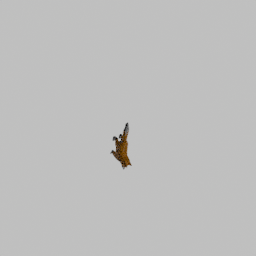
Label: animals